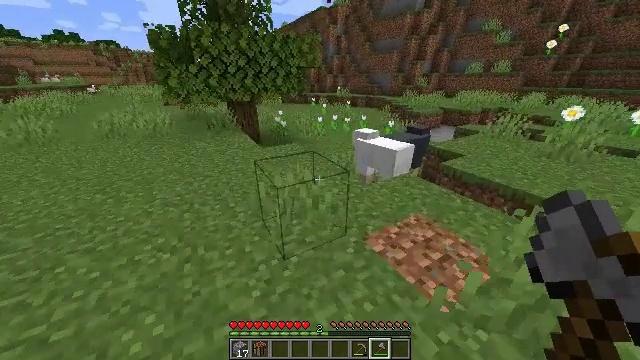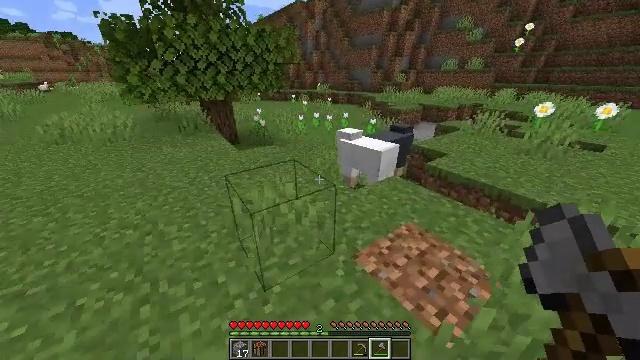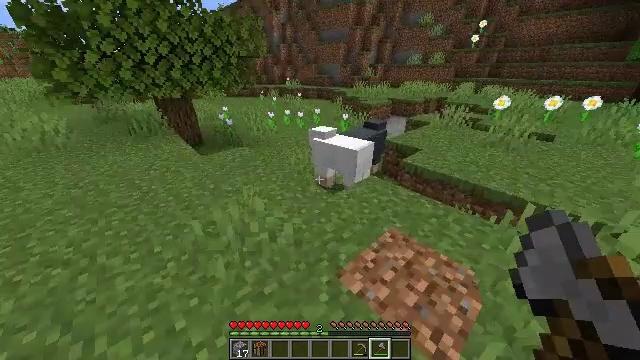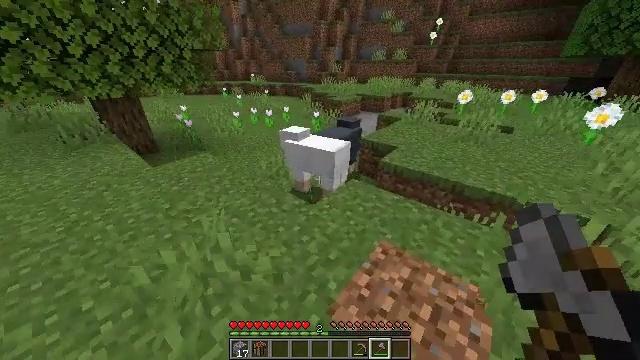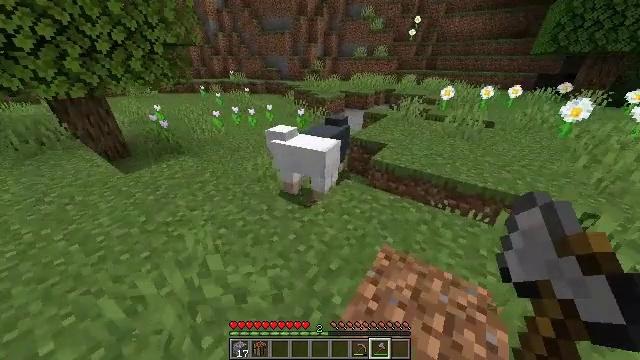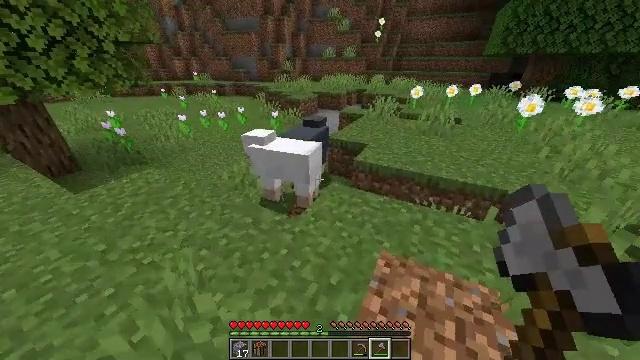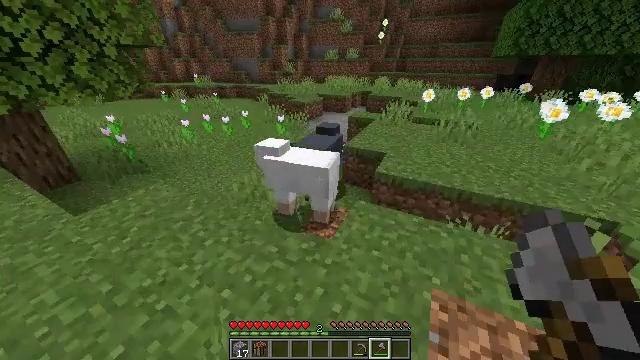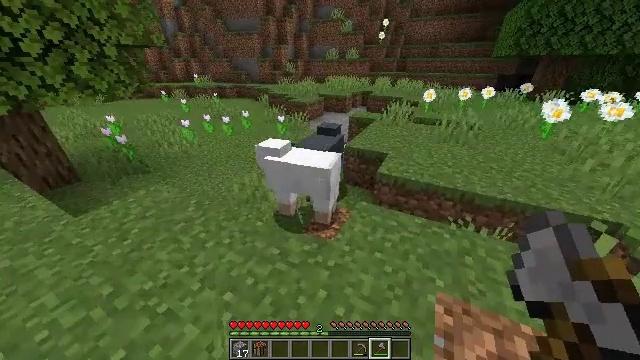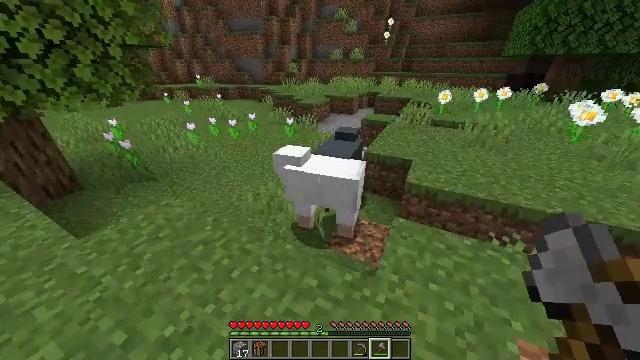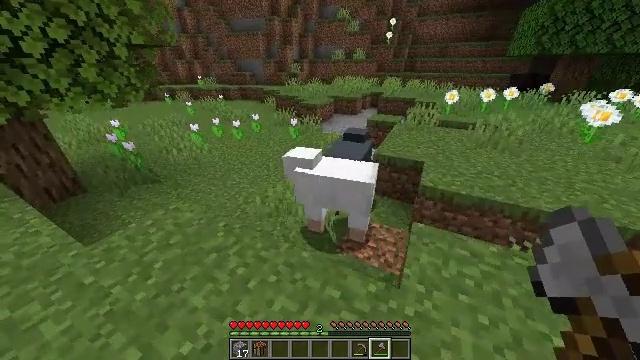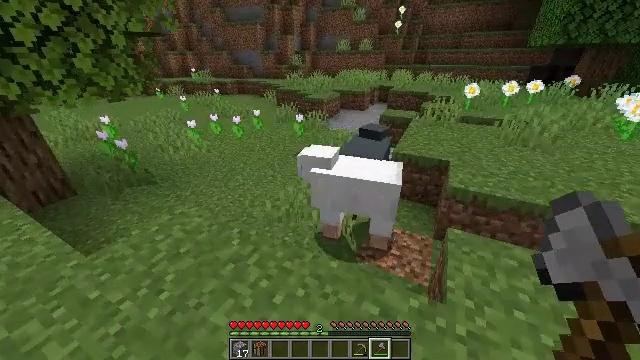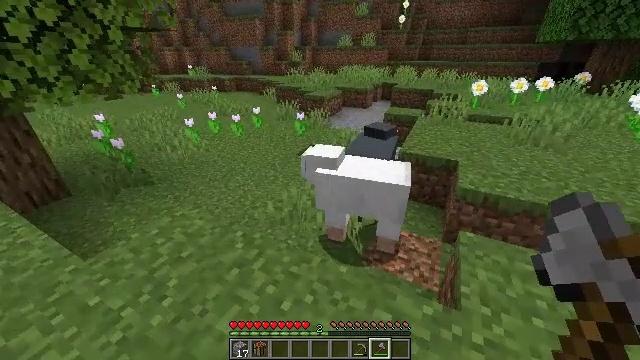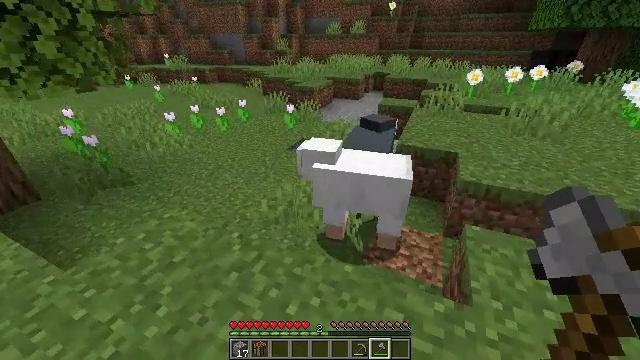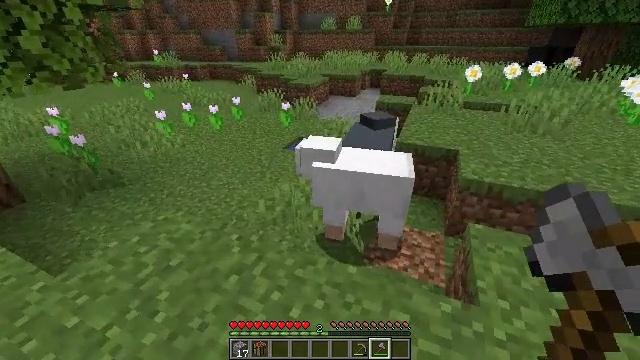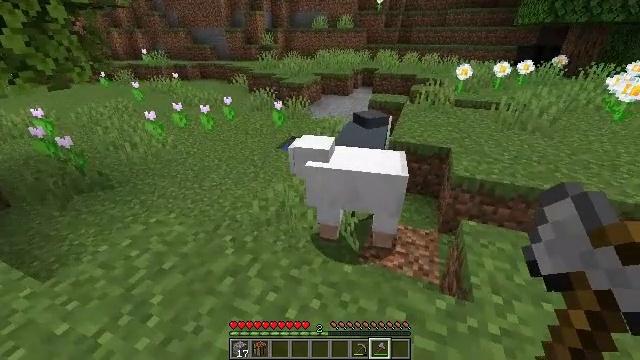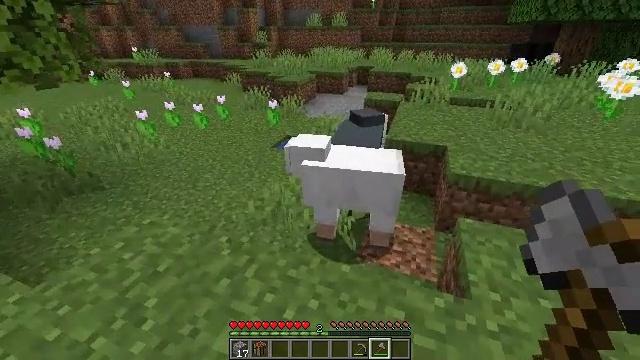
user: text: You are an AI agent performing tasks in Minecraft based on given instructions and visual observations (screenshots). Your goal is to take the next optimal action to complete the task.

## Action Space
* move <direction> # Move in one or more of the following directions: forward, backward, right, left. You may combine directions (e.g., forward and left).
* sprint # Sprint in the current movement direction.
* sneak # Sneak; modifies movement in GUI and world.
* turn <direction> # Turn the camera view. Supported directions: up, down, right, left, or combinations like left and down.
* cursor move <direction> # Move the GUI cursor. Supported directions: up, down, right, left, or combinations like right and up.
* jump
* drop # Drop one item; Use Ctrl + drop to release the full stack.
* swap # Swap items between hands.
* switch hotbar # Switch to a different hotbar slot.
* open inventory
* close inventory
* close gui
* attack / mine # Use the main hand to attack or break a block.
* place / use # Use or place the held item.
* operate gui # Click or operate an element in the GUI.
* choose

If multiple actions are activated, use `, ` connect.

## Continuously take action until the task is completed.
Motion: motion action
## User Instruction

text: Get the pink tulip for decoration.
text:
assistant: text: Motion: move forward, turn right
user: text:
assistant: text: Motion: move forward, turn right and down
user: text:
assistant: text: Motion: move forward and move left, turn right and down
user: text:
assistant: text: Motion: move forward and move left, turn right
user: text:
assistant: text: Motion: move forward and move left, turn right
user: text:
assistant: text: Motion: move forward and move left
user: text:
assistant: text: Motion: move forward and move left
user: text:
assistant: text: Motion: move forward and move left
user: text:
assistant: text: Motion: move left
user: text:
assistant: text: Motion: move left
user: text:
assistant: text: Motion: no_op
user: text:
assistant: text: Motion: turn right and down
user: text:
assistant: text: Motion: turn right
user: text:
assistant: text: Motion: turn right
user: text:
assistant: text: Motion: turn right
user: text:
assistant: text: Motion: turn right
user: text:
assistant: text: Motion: turn right and up
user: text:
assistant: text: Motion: turn right and up
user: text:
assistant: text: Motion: turn right and up
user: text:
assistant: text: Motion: no_op
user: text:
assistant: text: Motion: no_op
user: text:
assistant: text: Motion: no_op
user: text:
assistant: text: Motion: no_op
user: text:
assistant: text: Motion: no_op
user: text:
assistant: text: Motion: no_op
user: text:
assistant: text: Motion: no_op
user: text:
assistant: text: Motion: no_op
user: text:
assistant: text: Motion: no_op
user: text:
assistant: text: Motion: no_op
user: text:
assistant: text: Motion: no_op